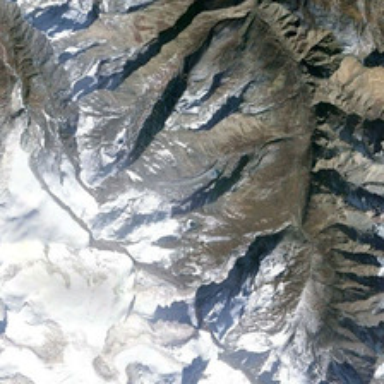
Some white snows cover part of irregular khaki mountain .